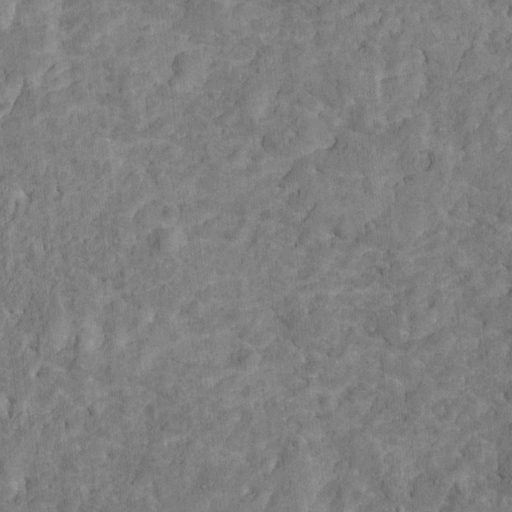
Classes present: Background